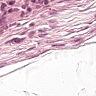
Metastatic tissue present: no